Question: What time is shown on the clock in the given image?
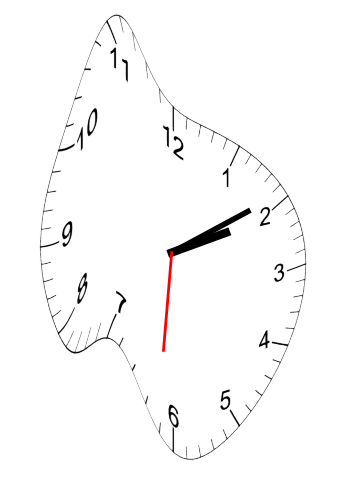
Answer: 02:09:31